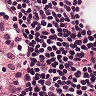
Metastatic tissue present: no